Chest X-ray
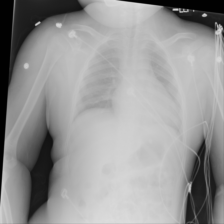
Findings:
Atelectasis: negative
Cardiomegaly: negative
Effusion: negative
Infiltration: negative
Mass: negative
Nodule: negative
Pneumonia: negative
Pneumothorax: negative
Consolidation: negative
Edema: negative
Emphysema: negative
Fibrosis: negative
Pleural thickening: negative
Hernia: negative